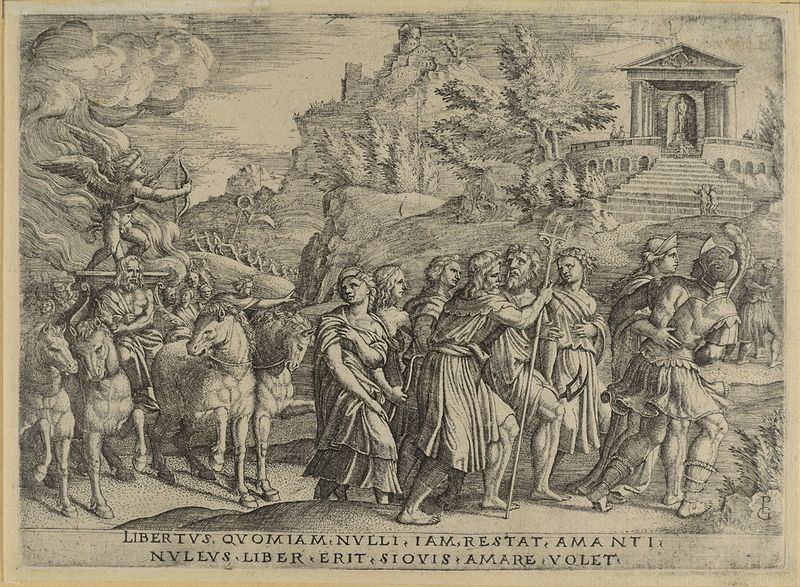
Titel: Triumph der Liebe, Blatt aus der Folge der Triumphe nach Petrarca
Künstler: Georg Pencz
Standort: Hamburg
Institution: Museum für Kunst und Gewerbe Hamburg
Schlagwörter: berg, schloss, renaissance, pferde, turm, engel, liebe, papier, bogen, zug, grafik, graphik, treppe, inschrift, fotografie, photographie, burg, druckgraphik, druckgrafik, radierung, stich, soldat, helm, tempel, pfeil, triumphzug, festzug, cupido, palais, latein, einzug, darstellungen, gerippt, reproduktionen, druckerzeugnisse, heiligtümer, ornamentstich, ornamentstiche, entrée solennelle, joyeuse entrée